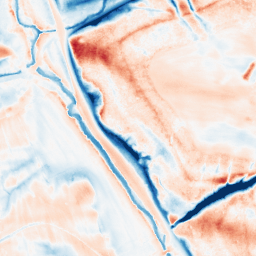
Category: classical
Decomposition family: gaussian_anisotropic
Decomposition parameters: sigma_x: 5
sigma_y: 10
Upsampling method: quadratic
Upsampling parameters: scale: 2
Upsampling scale: 2